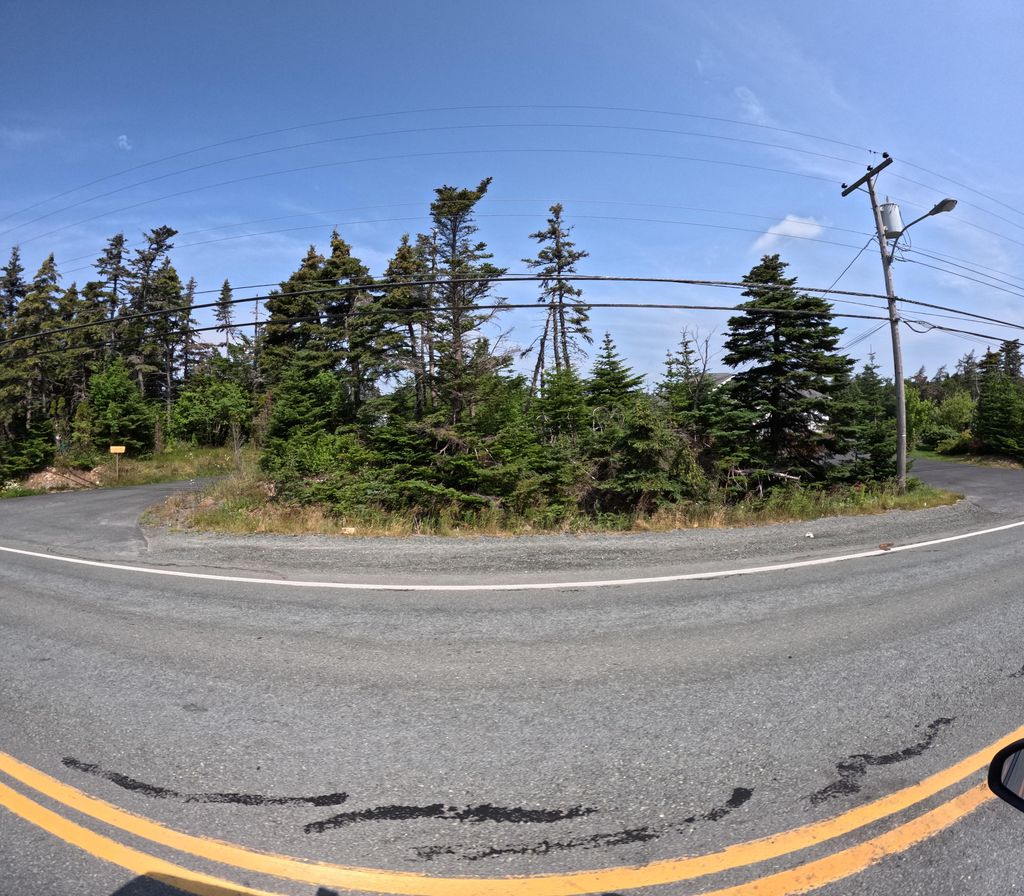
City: st_johns